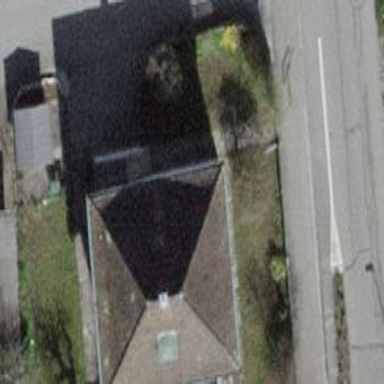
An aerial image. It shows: Building with tile roof.